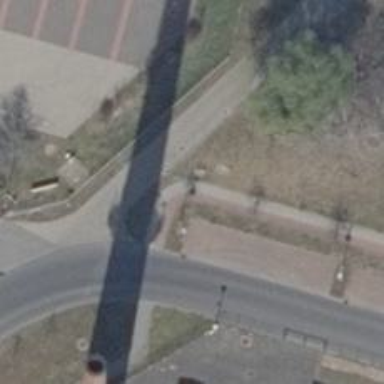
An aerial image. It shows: Sidewalk along the footway.